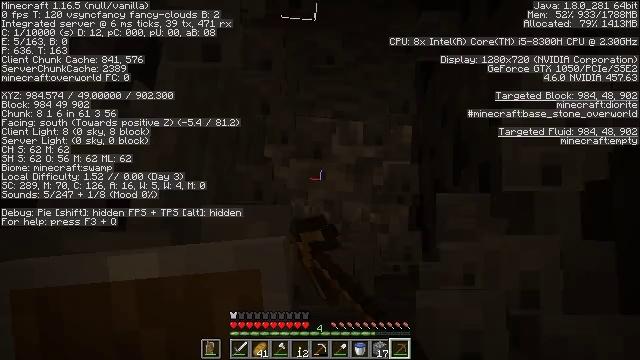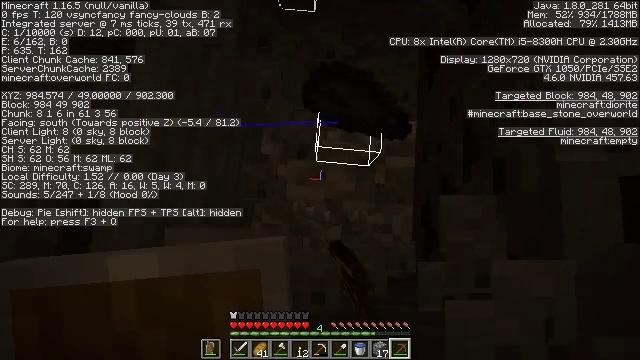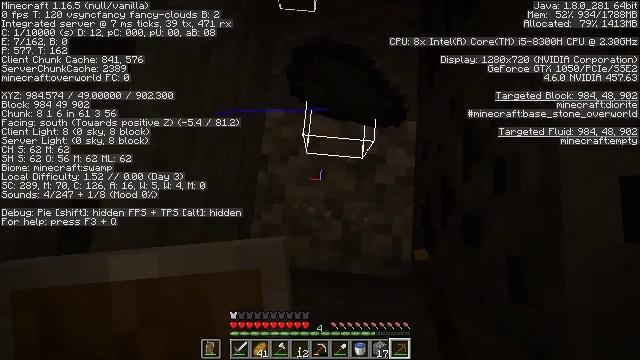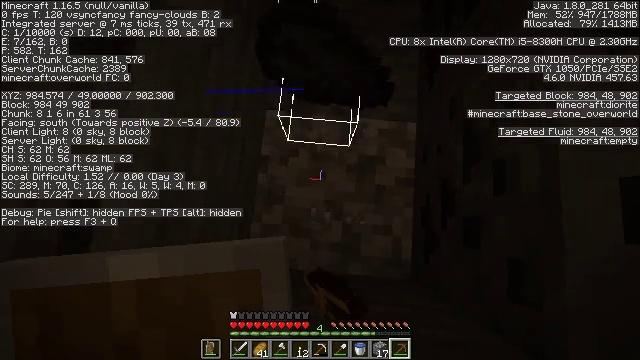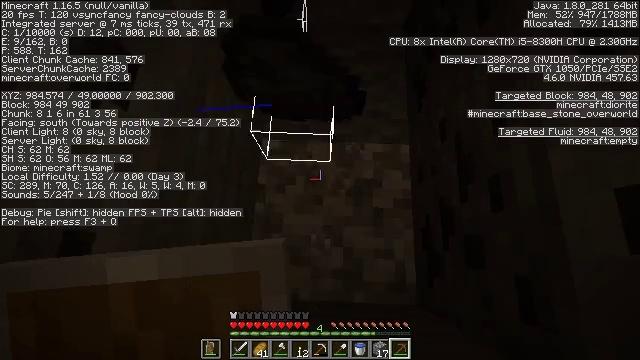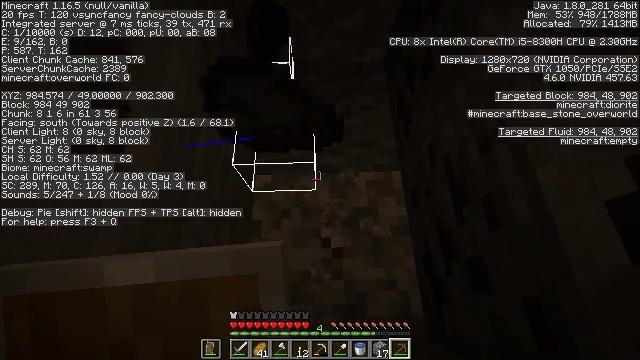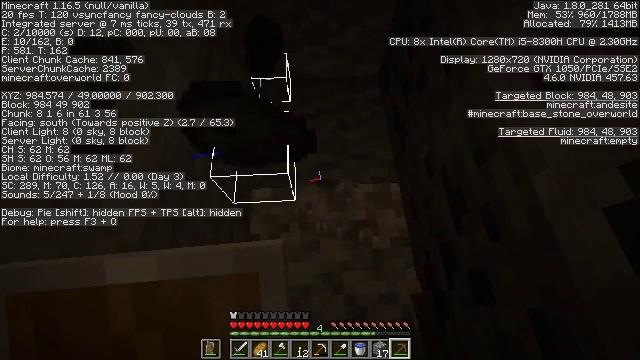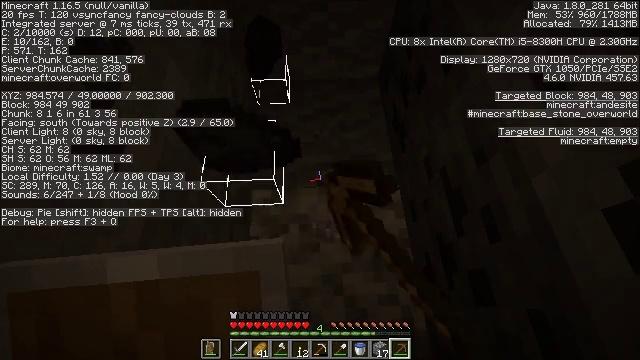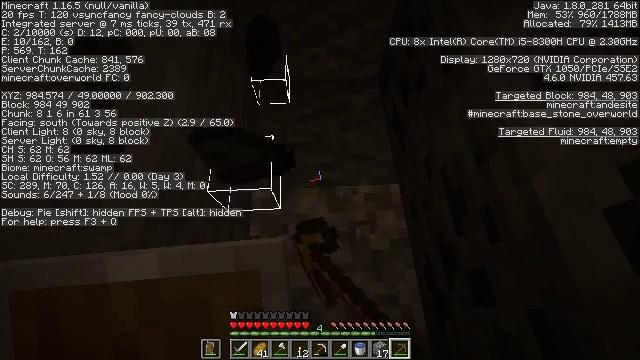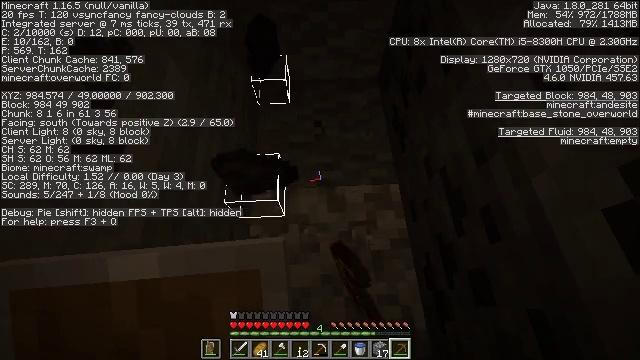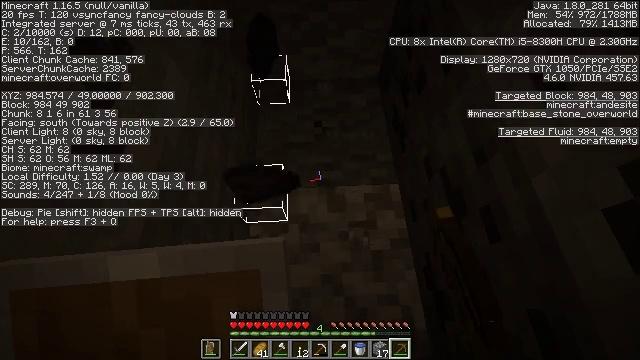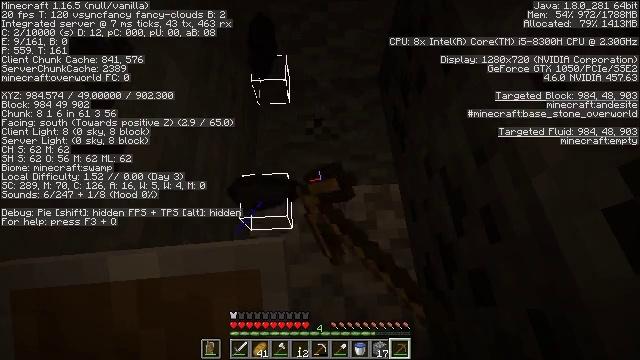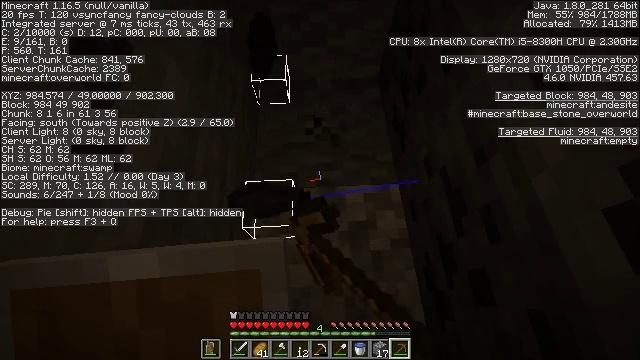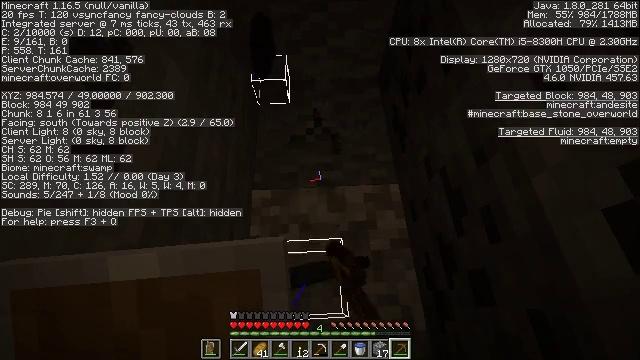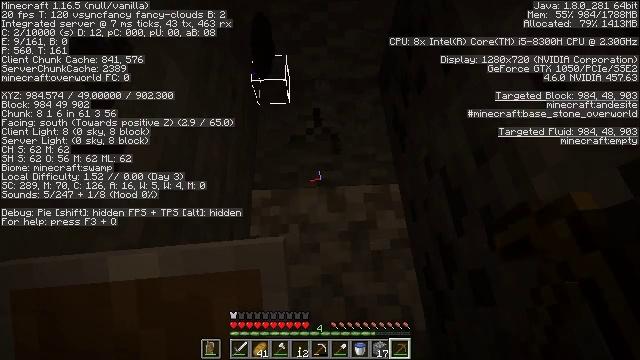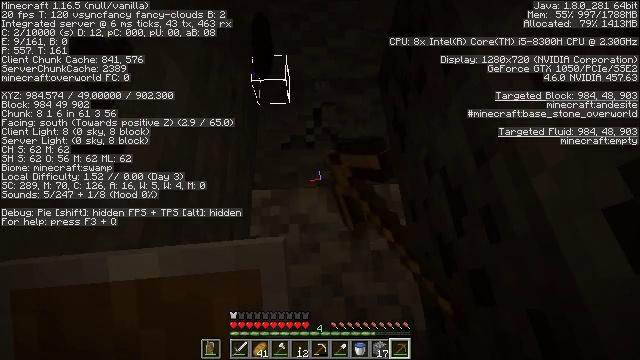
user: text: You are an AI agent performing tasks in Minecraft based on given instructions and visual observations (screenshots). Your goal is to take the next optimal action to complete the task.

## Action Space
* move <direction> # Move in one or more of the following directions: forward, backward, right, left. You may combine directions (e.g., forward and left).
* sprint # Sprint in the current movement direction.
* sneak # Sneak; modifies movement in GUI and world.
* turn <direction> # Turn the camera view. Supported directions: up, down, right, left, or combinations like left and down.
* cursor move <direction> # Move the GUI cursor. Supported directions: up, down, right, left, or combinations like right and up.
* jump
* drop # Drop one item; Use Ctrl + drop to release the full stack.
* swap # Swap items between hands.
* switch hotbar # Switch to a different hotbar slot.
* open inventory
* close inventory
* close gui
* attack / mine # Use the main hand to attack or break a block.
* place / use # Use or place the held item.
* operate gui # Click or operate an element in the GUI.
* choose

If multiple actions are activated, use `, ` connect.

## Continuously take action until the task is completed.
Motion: motion action
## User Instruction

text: Mine the andesite underground.
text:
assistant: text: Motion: attack / mine
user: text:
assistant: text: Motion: attack / mine
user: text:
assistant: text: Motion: attack / mine
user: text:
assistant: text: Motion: turn right and up, attack / mine
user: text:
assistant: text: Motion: turn right and up, attack / mine
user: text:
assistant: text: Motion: turn right and up, attack / mine
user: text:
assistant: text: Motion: attack / mine
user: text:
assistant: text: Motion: attack / mine
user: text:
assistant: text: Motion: attack / mine
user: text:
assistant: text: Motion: attack / mine
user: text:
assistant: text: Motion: attack / mine
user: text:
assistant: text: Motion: attack / mine
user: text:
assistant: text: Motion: attack / mine
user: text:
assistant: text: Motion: attack / mine
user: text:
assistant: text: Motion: attack / mine
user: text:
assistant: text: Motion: attack / mine
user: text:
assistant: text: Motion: attack / mine
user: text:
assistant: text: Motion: attack / mine
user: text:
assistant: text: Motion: attack / mine
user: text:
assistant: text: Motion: attack / mine
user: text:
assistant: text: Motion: attack / mine
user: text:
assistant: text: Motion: attack / mine
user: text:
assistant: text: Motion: attack / mine
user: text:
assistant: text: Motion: attack / mine
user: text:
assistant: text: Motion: attack / mine
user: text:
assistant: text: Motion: attack / mine
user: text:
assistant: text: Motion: attack / mine
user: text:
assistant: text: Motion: attack / mine
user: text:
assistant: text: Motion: attack / mine
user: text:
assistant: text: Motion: attack / mine